Field crop: tomato
Growth stage: 1
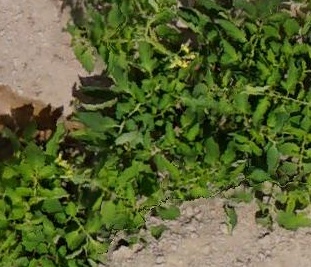
Species: tomato